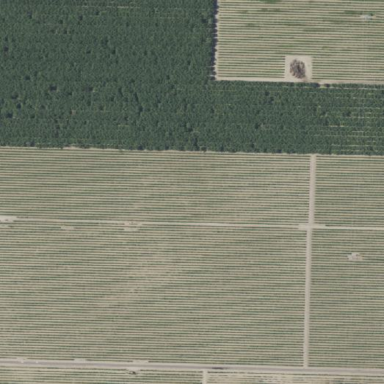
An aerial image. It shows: Vineyard.